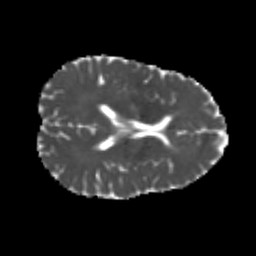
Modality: MD
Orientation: axial
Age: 23
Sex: female
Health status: healthy
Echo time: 0.074 s